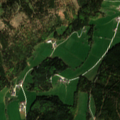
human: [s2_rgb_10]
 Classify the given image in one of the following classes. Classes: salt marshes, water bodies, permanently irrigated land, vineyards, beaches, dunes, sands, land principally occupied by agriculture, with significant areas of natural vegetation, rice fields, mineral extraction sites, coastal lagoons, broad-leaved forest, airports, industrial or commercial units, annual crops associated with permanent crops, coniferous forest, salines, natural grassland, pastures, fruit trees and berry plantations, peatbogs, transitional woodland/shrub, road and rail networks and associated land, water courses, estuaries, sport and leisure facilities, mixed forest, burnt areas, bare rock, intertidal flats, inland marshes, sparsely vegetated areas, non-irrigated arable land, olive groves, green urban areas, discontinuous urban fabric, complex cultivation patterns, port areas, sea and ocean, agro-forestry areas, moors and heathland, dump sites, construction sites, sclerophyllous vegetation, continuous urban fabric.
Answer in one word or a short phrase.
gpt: pastures, coniferous forest, mixed forest